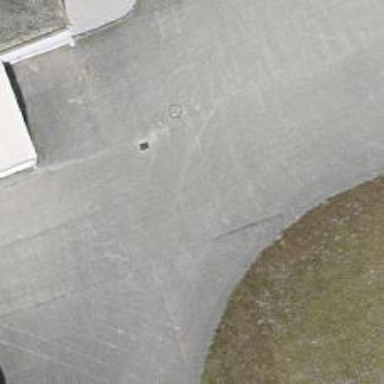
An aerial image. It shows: Driveway.